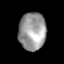
Tissue: lung
Cell type: Endothelial cells
Senescence score: 0.1828
Nuclear area (px): 1001
Mean DAPI intensity: 153.773